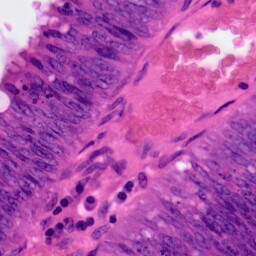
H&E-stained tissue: Colon